Question: I'm trying to update my notepad app to use Material Design, even on older devices.
What i did so far:
1. add library appcompat_v7 to my project, to support Material Design on older devices
2. modify theme in AndroidManifest, adding android:theme="@style/Theme.NoteItTheme" to <application ... ></application> attributes
3. creating the theme in /res/values/themes.xml: <?xml version="1.0" encoding="utf-8"?>
<resources xmlns:android="http://schemas.android.com/apk/res/android">
<style name="Theme.NoteItTheme" parent="Theme.AppCompat.Light">
<!-- Here we setting appcompat's actionBarStyle -->
<!-- <item name="actionBarStyle">@style/MyActionBarStyle</item> -->
<!-- ...and here we setting appcompat's color theming attrs -->
<item name="colorPrimary">@color/primary</item>
<item name="colorPrimaryDark">@color/primary_dark</item>
<item name="android:textColorPrimary">@color/text</item>
<item name="colorAccent">@color/ui</item>
<!-- The rest of your attributes -->
</style>
As you can better see here:

when i expand the actionbar's menu, text color and background color are very similar.
I hadn't this problem before, how do i change just the items text color?
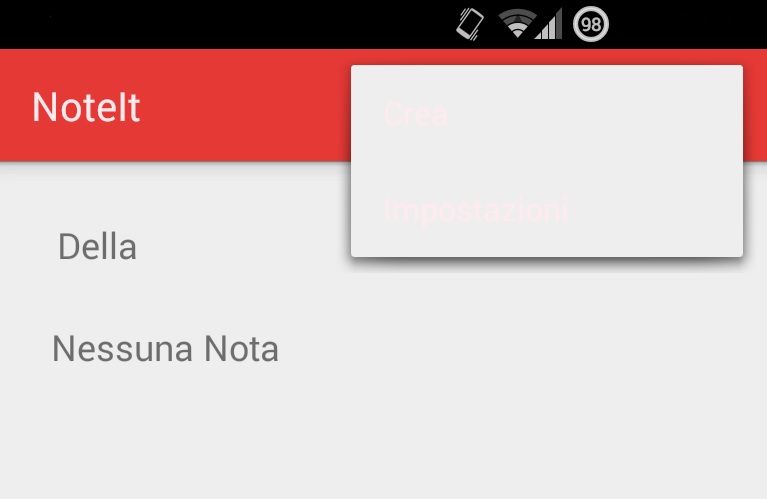
Answer: '''
<item name="android:textColorPrimary">yourColor</item>
'''
Above code changes the text color of the menu action items for API >= v21.
'''
<item name="actionMenuTextColor">@android:color/holo_green_light</item>
'''
Above is the code for API < v21
Some tutorials:
<URL>
<URL>